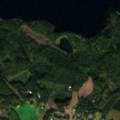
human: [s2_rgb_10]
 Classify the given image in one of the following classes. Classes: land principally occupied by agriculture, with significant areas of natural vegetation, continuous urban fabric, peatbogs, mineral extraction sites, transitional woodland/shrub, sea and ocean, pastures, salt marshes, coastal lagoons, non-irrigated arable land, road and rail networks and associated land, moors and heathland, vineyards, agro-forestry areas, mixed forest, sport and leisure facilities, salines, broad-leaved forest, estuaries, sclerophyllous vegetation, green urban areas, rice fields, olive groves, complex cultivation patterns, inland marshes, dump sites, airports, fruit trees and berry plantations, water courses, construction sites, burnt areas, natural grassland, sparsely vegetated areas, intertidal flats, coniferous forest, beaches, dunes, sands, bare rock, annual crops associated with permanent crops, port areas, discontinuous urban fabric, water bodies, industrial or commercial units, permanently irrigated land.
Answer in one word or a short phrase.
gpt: land principally occupied by agriculture, with significant areas of natural vegetation, coniferous forest, mixed forest, water bodies